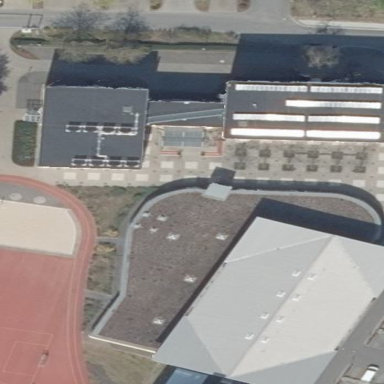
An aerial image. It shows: Building with grey roof and grey exterior.